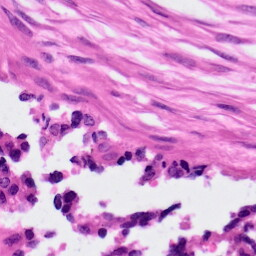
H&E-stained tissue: Ovarian